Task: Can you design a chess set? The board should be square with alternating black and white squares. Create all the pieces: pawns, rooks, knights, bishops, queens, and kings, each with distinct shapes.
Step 1990:
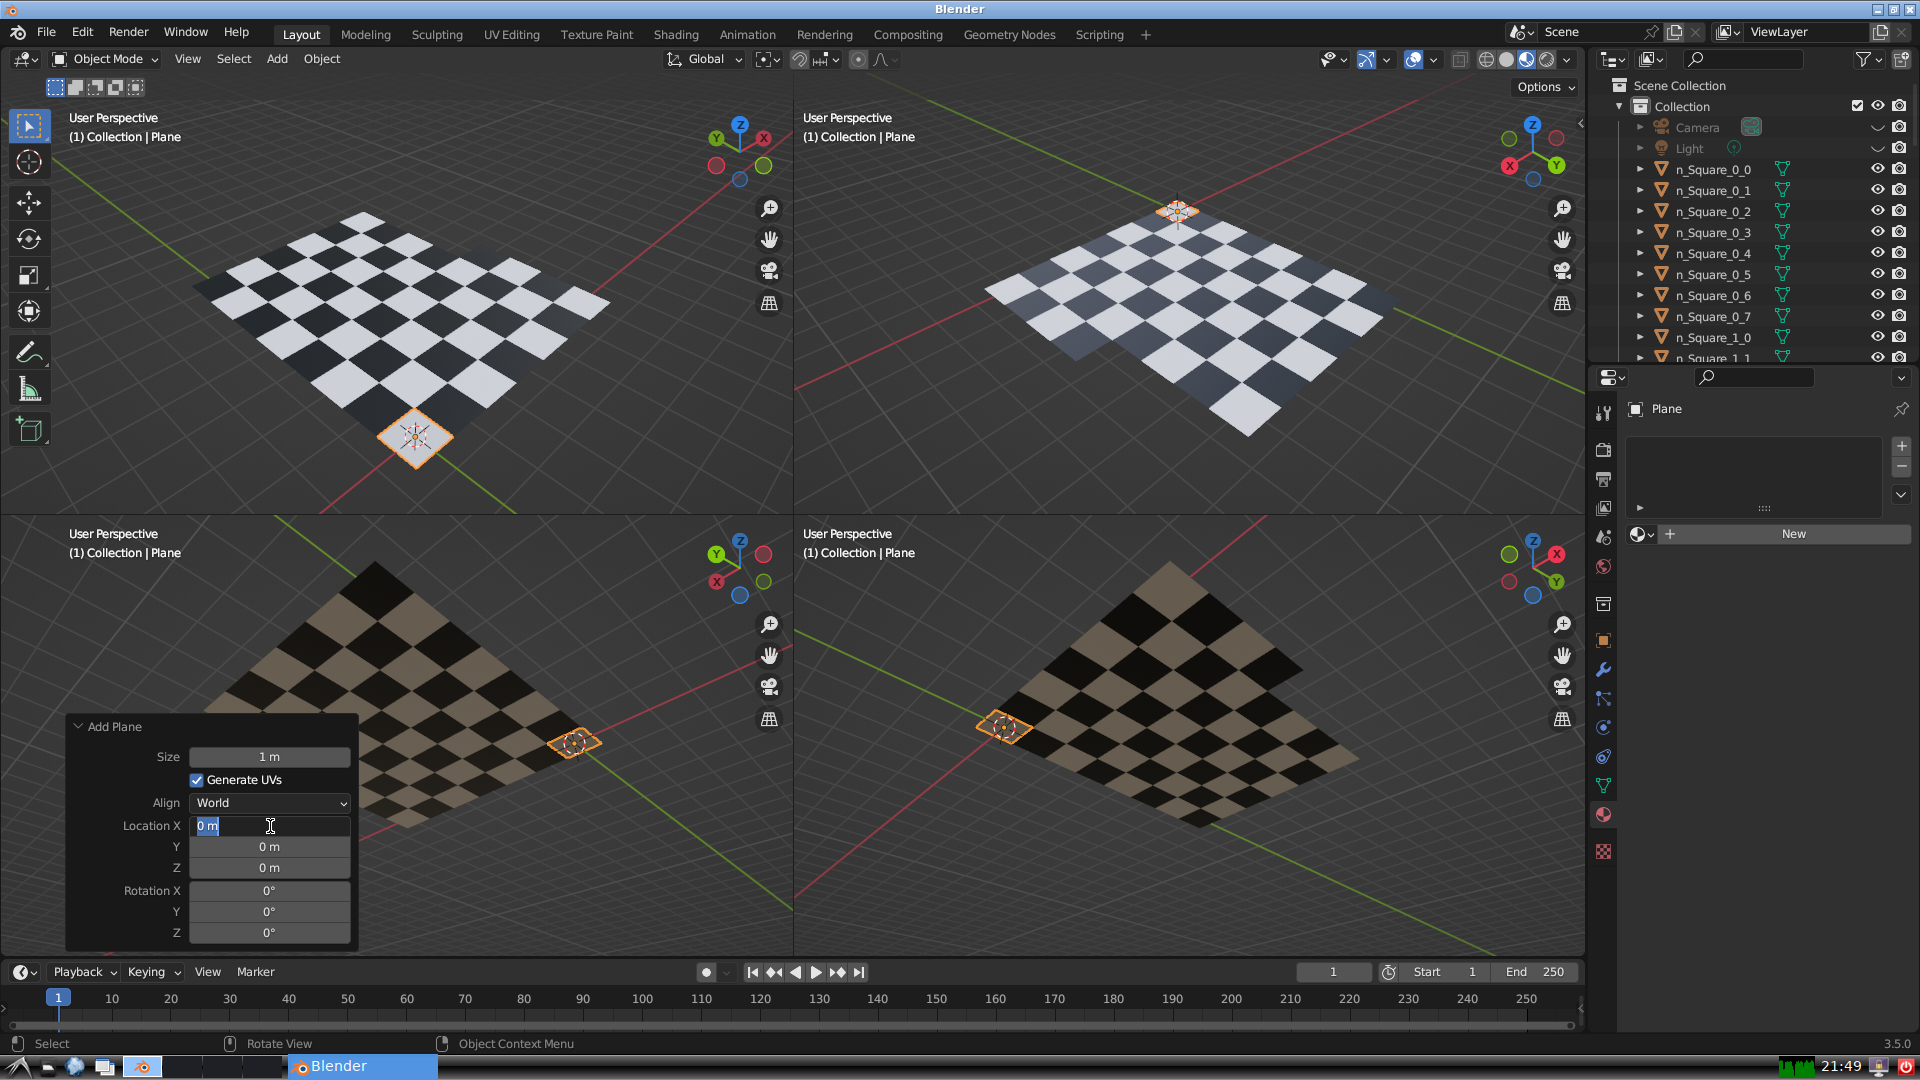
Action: input_text: 6.0